Question: I want to make my top nav transparent ('opacity: 0.9') and I want to make the background behind the top nav sort of blur (like Apple Inc has done here:)

How do I blur the background?
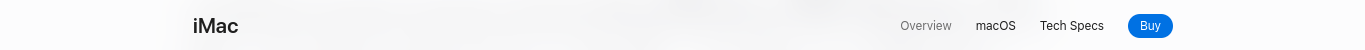
Answer: You can use <URL>:
'''
.background {
background: url(https://picsum.photos/640/240) center/cover;
width: 600px;
height: 240px;
display: flex;
align-items: center;
justify-content: center;
}
h1 {
background-color: rgba(255, 255, 255, 0.2);
padding: 40px 80px;
color: white;
backdrop-filter: blur(10px);
-webkit-backdrop-filter: blur(10px);
}
'''
'''
<div class="background">
<h1>Hello World</h1>
</div>
'''
Also check the <URL>